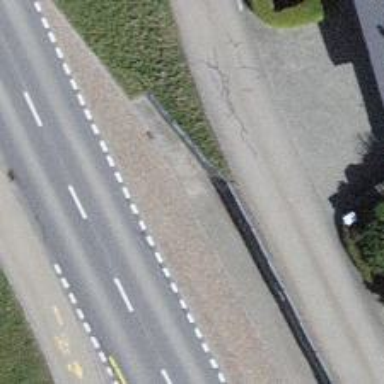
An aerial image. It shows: Bus stop with platform for public transport.